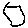
Label: hexagon